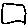
Label: square